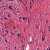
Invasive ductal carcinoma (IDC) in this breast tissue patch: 1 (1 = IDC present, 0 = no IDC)